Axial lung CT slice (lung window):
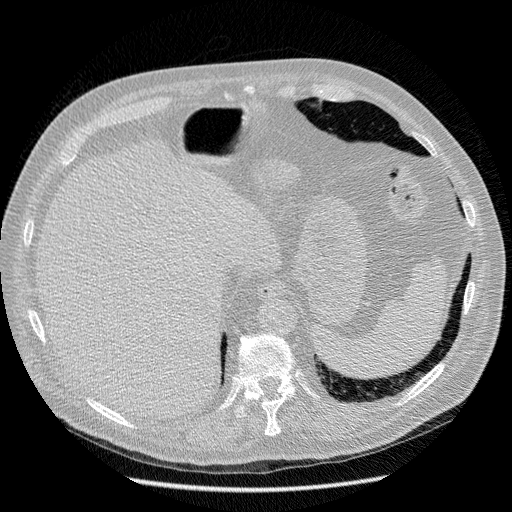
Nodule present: no